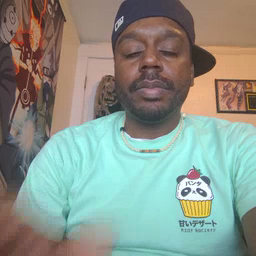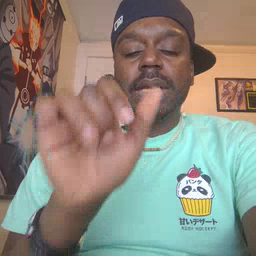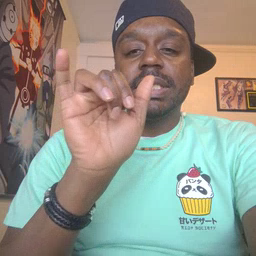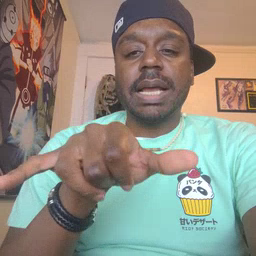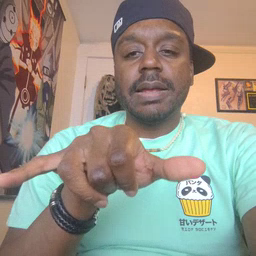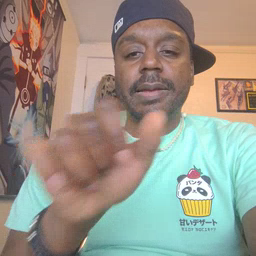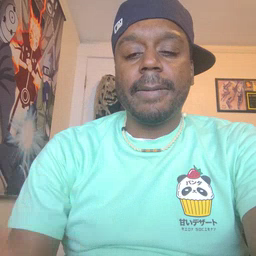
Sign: stay